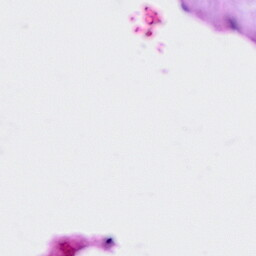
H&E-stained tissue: Ovarian